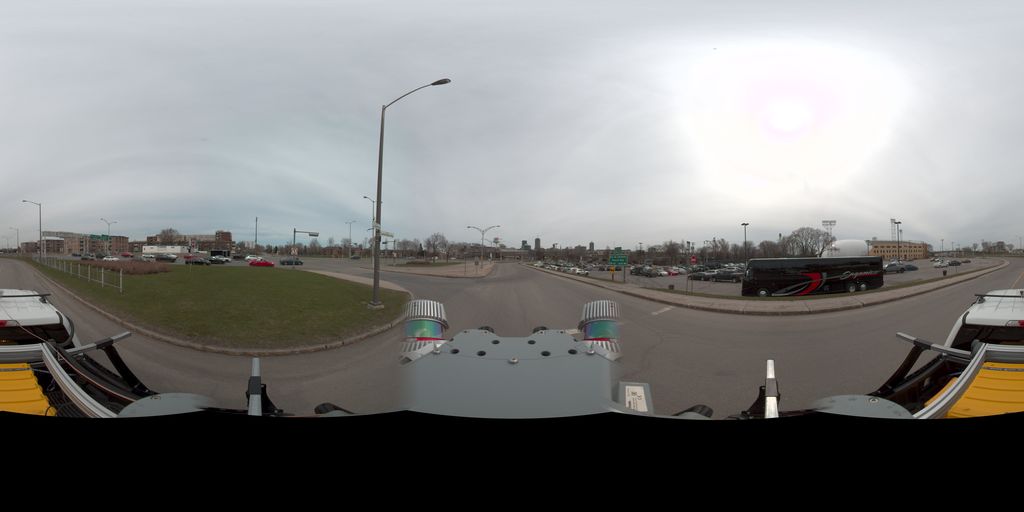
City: quebec_city